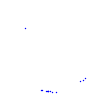
Particle: kaon